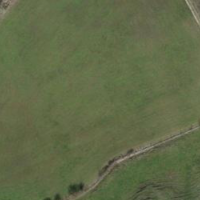
EUNIS habitat code: 25
Species observed at this site:
Conocephalus fuscus